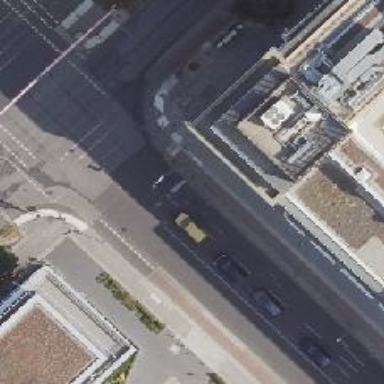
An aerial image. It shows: Tertiary road with asphalt surface. The road has sidewalks on both sides and cycle track.